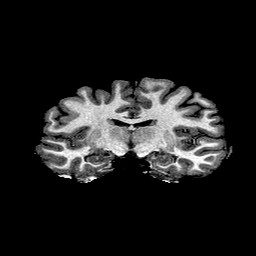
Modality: T1w
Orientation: sagittal
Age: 24
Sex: female
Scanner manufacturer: ge
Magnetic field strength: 3 T
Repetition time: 7.66 s
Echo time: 0.003476 s